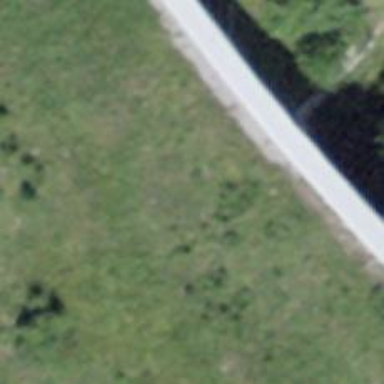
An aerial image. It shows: Secondary road going through tunnel with asphalt surface.